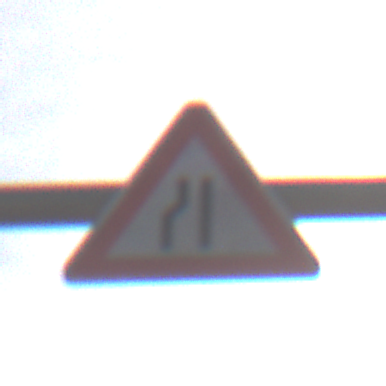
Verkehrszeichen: EinseitigVerengteFahrbahnLinks
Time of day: MorningAfternoon
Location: Outdoor (Urban)
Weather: PartlyCloudy
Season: NotSpecified
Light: Natural